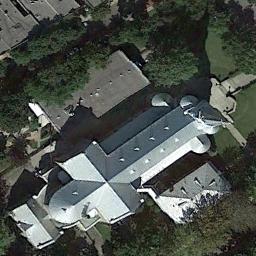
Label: church